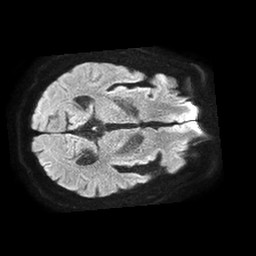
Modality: TRACE
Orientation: axial
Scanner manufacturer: philips
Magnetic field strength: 1.5 T
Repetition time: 4.6 s
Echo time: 0.08631 s